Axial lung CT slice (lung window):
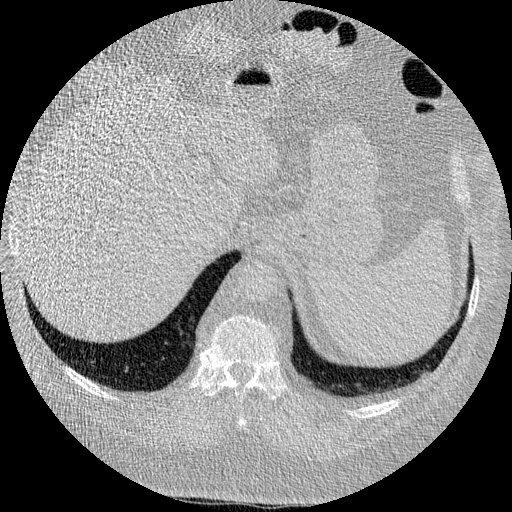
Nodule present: no